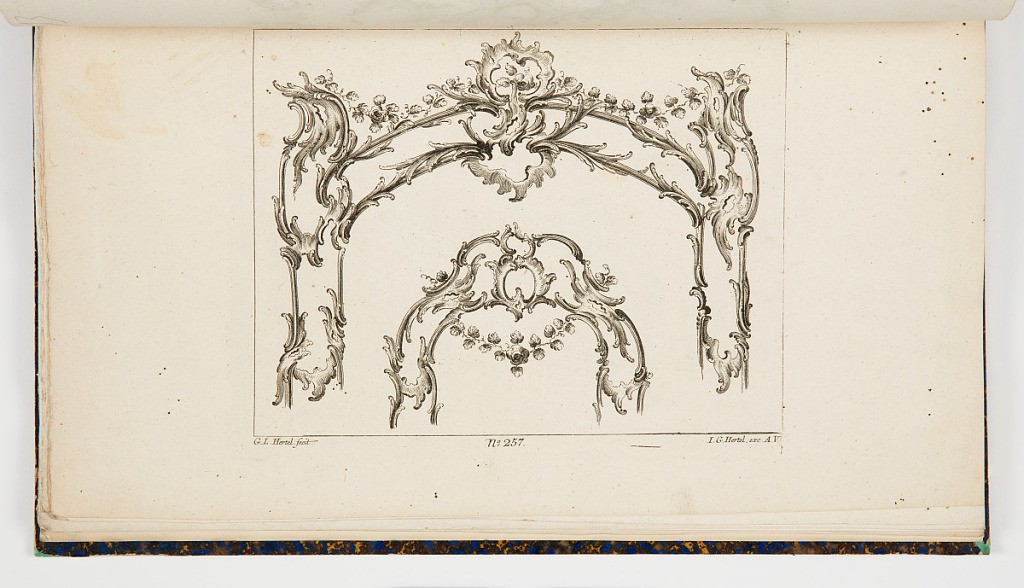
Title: Rocaille Designs for Frame and Border Decoration
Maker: Georg Leopold Hertel, German, active ca. 1780
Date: mid- 18th century
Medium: Etching on off-white laid paper
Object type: Print
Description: Designs for ornamented borders or frames with rocaille motifs including scrolls, rinceaux, and garlands. The plate is signed and numbered.